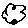
Label: cloud